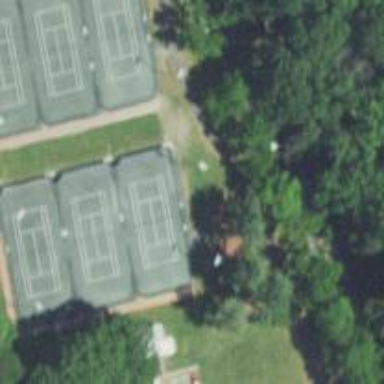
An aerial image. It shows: Tennis court with asphalt surface.